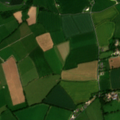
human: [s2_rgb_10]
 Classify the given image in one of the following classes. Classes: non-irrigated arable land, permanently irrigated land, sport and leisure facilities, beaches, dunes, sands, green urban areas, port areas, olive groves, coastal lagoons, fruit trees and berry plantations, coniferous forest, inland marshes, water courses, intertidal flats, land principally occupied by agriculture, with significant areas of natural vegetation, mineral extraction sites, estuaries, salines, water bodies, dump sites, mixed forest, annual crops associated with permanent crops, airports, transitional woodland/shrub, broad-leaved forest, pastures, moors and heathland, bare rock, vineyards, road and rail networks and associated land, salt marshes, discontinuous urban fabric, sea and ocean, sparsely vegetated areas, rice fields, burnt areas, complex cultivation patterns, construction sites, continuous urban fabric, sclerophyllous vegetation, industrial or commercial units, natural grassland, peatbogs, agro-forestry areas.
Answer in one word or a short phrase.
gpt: non-irrigated arable land, pastures